Field crop: maize
Growth stage: 2
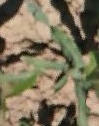
Species: maize